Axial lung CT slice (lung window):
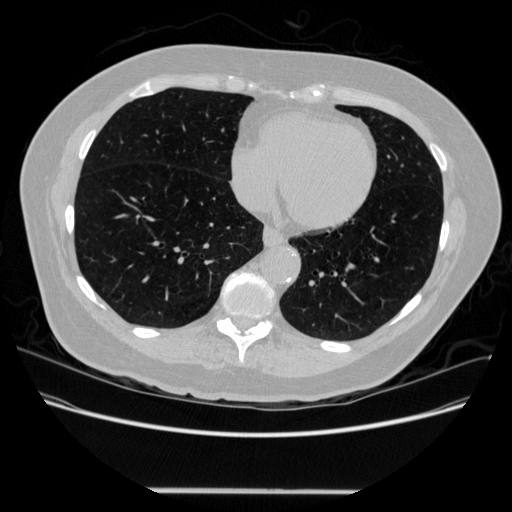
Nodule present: no